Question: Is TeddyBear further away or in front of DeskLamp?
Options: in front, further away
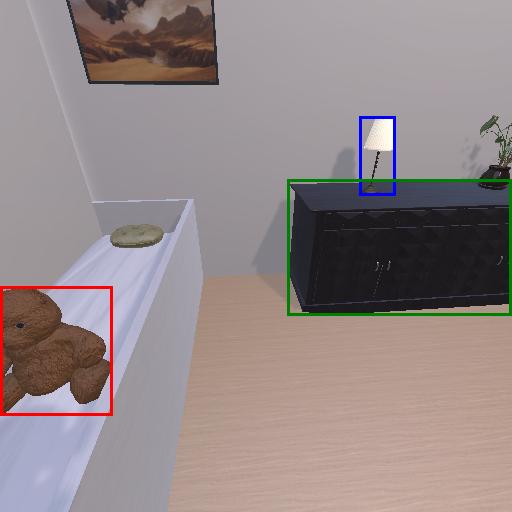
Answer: in front